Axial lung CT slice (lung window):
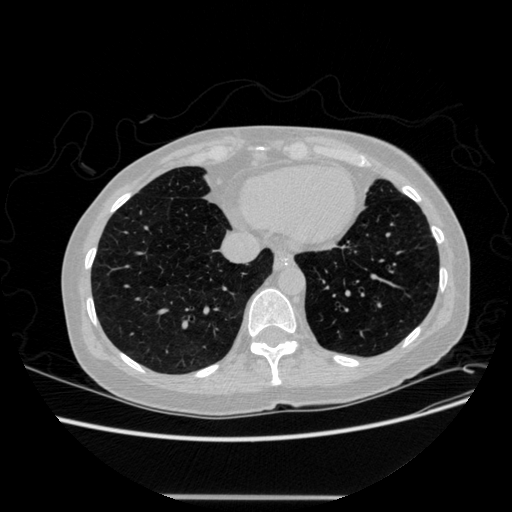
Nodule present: no